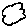
Label: cloud